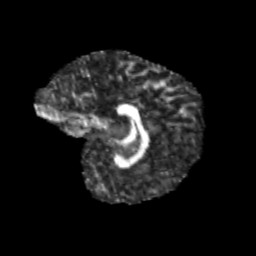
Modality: FA
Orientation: sagittal
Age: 13
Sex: male
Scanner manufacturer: siemens
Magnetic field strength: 3 T
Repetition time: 3.8 s
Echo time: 0.07 s